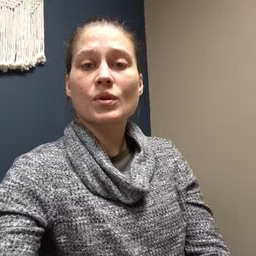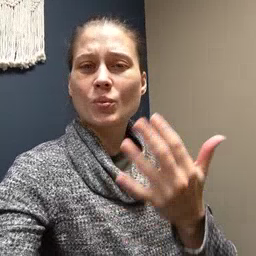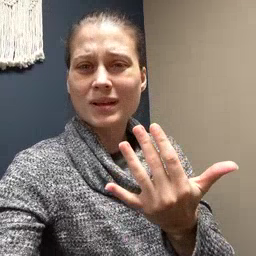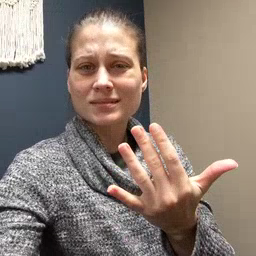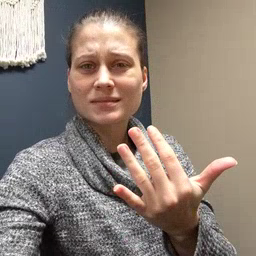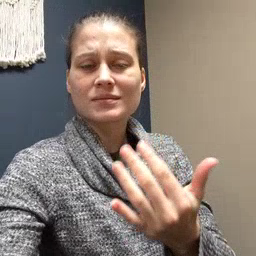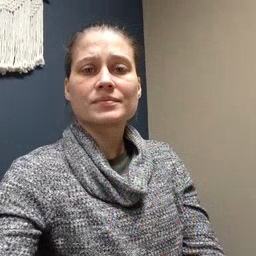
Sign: wait